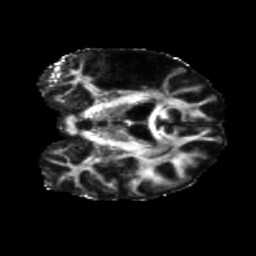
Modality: FA
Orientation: coronal
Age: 66
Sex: male
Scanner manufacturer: siemens
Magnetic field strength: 3 T
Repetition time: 5.25 s
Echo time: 0.08 s